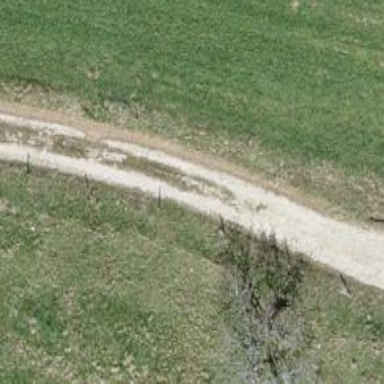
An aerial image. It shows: Well-maintained track road of grade 1.